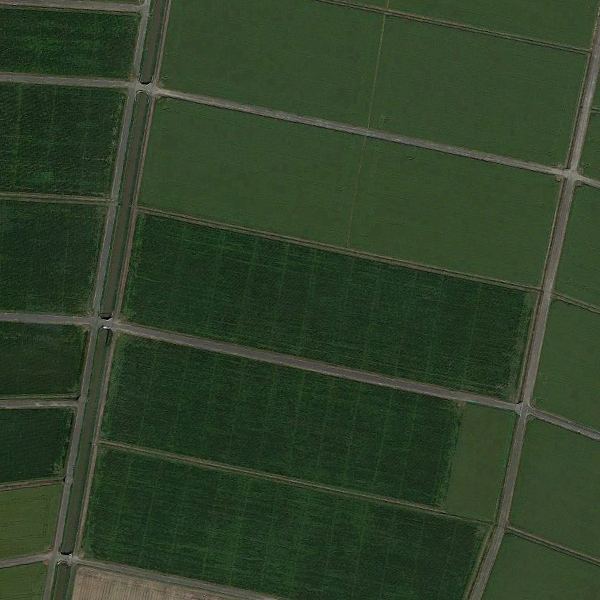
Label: Farmland